Question: Using jquery datatable (<URL> on the html page, Want to send data generated by query from python to javascript, so that it can be printed in the table. If someone can provide a sample implementation for this or a starter link, it would be awesome.
The hierarchical relationship between the models is as follows:
UserReportecCountry (one) to UserReportedCity(many)
UserReportedCity(one) to UserReportedStatus(many)
'''
class UserReportedCountry(db.Model):
country_name = db.StringProperty( required=True,
choices=['Afghanistan','Aring land Islands']
)
class UserReportedCity(db.Model):
country = db.ReferenceProperty(UserReportedCountry, collection_name='cities')
city_name = db.StringProperty(required=True)
class UserReportedStatus(db.Model):
city = db.ReferenceProperty(UserReportedCity, collection_name='statuses')
status = db.BooleanProperty(required=True)
date_time = db.DateTimeProperty(auto_now_add=True)
'''
The HTML code includes jquery , datatable javascript libraries. The datatable javascript library is configured to allow multicolumn sorting.
'''
<!--importing javascript and css files -->
<style type="text/css">@import "/media/css/demo_table.css";</style>
<script type="text/javascript" language="javascript" src="/media/js/jquery.js"></script>
<script type="text/javascript" src="/media/js/jquery.dataTables.js"></script>
<!-- Configuring the datatable javascript library to allow multicolumn sorting -->
<script type="text/javascript">
/* Define two custom functions (asc and desc) for string sorting */
jQuery.fn.dataTableExt.oSort['string-case-asc'] = function(x,y) {
return ((x < y) ? -1 : ((x > y) ? 1 : 0));
};
jQuery.fn.dataTableExt.oSort['string-case-desc'] = function(x,y) {
return ((x < y) ? 1 : ((x > y) ? -1 : 0));
};
$(document).ready(function() {
/* Build the DataTable with third column using our custom sort functions */
// #user_reported_data_table is the name of the table which is used to display the data reported by the users
$('#user_reported_data_table').dataTable( {
"aaSorting": [ [0,'asc'], [1,'asc'] ],
"aoColumns": [
null,
null,
{ "sType": 'string-case' },
null
]
} );
} );
</script>
<!-- Table containing the data to be printed-->
<div id="userReportedData">
<table cellpadding="0" cellspacing="0" border="0" class="display" id="user_reported_data_table">
<thead>
<tr>
<th>Country</th>
<th>City</th>
<th>Status</th>
<th>Reported at</th>
</tr>
</thead>
<tbody>
<tr class="gradeA">
<td>United Status</td>
<td>Boston</td>
<td>Up</td>
<td>5 minutes back</td>
</tr>
</tbody>
</table>
'''
The code excerpt does the query of the data, puts the data in a "template" and send it to the HTML page ( this is off-course not working right now :( )
'''
__TEMPLATE_ALL_DATA_FROM_DATABASE = 'all_data_from_database'
def get(self):
template_values = {
self.__TEMPLATE_ALL_DATA_FROM_DATABASE: self.get_data_reported_by_users()
}
self.response.out.write(template.render(self.__MAIN_HTML_PAGE, template_values))
def get_data_reported_by_users(self):
return db.GqlQuery("SELECT * FROM UserReportedCountry ORDER BY country_name ASC")
'''
1] Jquery
2] Jquery datatable
3] Google app engine
4] Python
5] Django.
thank you for reading.
[EDIT#1]
Code based on the response given by @Mark
Tried the following
'''
<!-- script snippet to setup the properties of the datatable(table which will contain site status reported by the users) -->
<script type="text/javascript">
/* Define two custom functions (asc and desc) for string sorting */
jQuery.fn.dataTableExt.oSort['string-case-asc'] = function(x,y) {
return ((x < y) ? -1 : ((x > y) ? 1 : 0));
};
jQuery.fn.dataTableExt.oSort['string-case-desc'] = function(x,y) {
return ((x < y) ? 1 : ((x > y) ? -1 : 0));
};
$(document).ready(function() {
/* Build the DataTable with third column using our custom sort functions */
// #user_reported_data_table is the name of the table which is used to display the data reported by the users
$('#user_reported_data_table').dataTable( {
"aaSorting": [ [0,'asc'], [1,'asc'] ],
"aoColumns": [
null,
null,
{ "sType": 'string-case' },
null
],
/* enabling serverside processing, specifying that the datasource for this will come from
file ajaxsource , function populate_world_wide_data
*/
"bProcessing": true,
"bServerSide": true,
"sAjaxSource": "/ajaxsource/populate_world_wide_data"
} );
} );
</script>
<div id="userReportedData">
<table cellpadding="0" cellspacing="0" border="0" class="display" id="user_reported_data_table">
<thead>
<tr>
<th>Country</th>
<th>City</th>
<th>Status</th>
<th>Reported at</th>
</tr>
</thead>
<tbody>
</tbody>
</table>
'''
Python code, name of the file is ajaxsource.py
from django.utils import simplejson
from google.appengine.ext import db
'''
def populate_world_wide_data(self,request):
my_data_object = db.GqlQuery("SELECT * FROM UserReportedCountry ORDER BY country_name ASC")
json_object = simplejson.dumps(my_data_object)
self.response.out.write( json_object, mimetype='application/javascript')
'''
This however only showed "processing" on the table.
Couple of queries, How would the datatable know where to print the country, where to print the city and status?
[EDIT#2] Code based on the response given by @Abdul Kader
'''
<script type="text/javascript" src="/media/js/jquery.dataTables.js"></script>
<!-- script snippet to setup the properties of the datatable(table which will contain site status reported by the users) -->
<script type="text/javascript">
/* Define two custom functions (asc and desc) for string sorting */
jQuery.fn.dataTableExt.oSort['string-case-asc'] = function(x,y) {
return ((x < y) ? -1 : ((x > y) ? 1 : 0));
};
jQuery.fn.dataTableExt.oSort['string-case-desc'] = function(x,y) {
return ((x < y) ? 1 : ((x > y) ? -1 : 0));
};
$(document).ready(function() {
/* Build the DataTable with third column using our custom sort functions */
// #user_reported_data_table is the name of the table which is used to display the data reported by the users
$('#user_reported_data_table').dataTable( {
"aaSorting": [ [0,'asc'], [1,'asc'] ],
"aoColumns": [
null,
null,
{ "sType": 'string-case' },
null
]
} );
} );
</script>
<!-- Table containing the data to be printed-->
<div id="userReportedData">
<table cellpadding="0" cellspacing="0" border="0" class="display" id="user_reported_data_table">
<thead>
<tr>
<th>Country</th>
<th>City</th>
<th>Status</th>
<th>Reported at</th>
</tr>
</thead>
<tbody>
<tr class="gradeA">
{% for country in all_data_from_database %}
<td>{{country}}</td>
{%endfor%}
</tr>
</tbody>
</table>
'''
Python code --
'''
__TEMPLATE_ALL_DATA_FROM_DATABASE = 'all_data_from_database'
def get(self):
template_values = {
self.__TEMPLATE_ALL_DATA_FROM_DATABASE: self.get_data_reported_by_users()
}
#rendering the html page and passing the template_values
self.response.out.write(template.render(self.__MAIN_HTML_PAGE, template_values))
def get_data_reported_by_users(self):
return db.GqlQuery("SELECT * FROM UserReportedCountry ORDER BY country_name ASC")
'''
Item printed in the html page:

[EDIT#3]
I modified the solution given by @Abdul Kader a bit and the following has worked
HTML code:
'''
<!-- Table containing the data to be printed-->
<div id="userReportedData">
<table cellpadding="0" cellspacing="0" border="0" class="display" id="user_reported_data_table">
<thead>
<tr>
<th>Country</th>
<th>City</th>
<th>Status</th>
<th>Reported at</th>
</tr>
</thead>
<tbody>
{% for country in countries %}
{%for city in country.cities %}
{%for status in city.statuses %}
<tr class="gradeA">
<td>{{country.country_name}}</td>
<td>{{city.city_name}}</td>
<td>{{status.status}}</td>
<td>{{status.date_time }}</td>
</tr>
{%endfor%}
{%endfor%}
{%endfor%}
</tbody>
</table>
'''
Python code:
def get(self):
'''
__TEMPLATE_ALL_DATA_FROM_DATABASE = 'countries'
country_query = UserReportedCountry.all().order('country_name')
country = country_query.fetch(10)
template_values = {
self.__TEMPLATE_ALL_DATA_FROM_DATABASE: country
}
self.response.out.write(template.render(self.__MAIN_HTML_PAGE, template_values))
'''
Enhancement Request: I believe this is a very basic way to do this and there might be a solution that can involve a bit of ajax or more elegance. If someone has a example or a open source project that is using datatables based on python, please let me know.
Code review request: Can someone please review the code that i have done and let me know if i am doing a mistake or something that can be done better or in a more efficient manner.
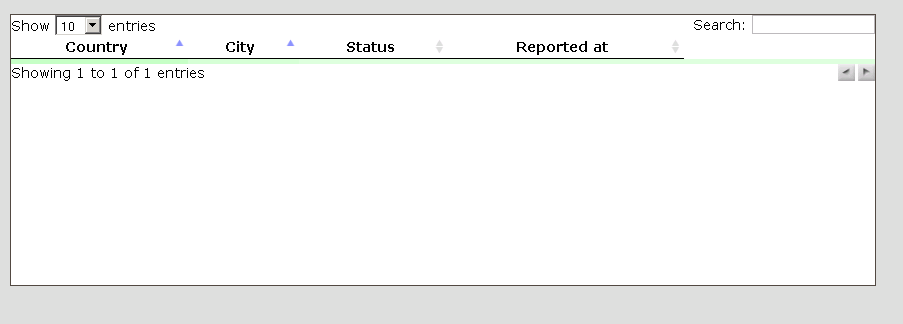
Answer: You have to simply create the table from the datastore as you usually do. Plugin will take care of the rest.
'''
class UserReportedCountry(db.Model):
country_name = db.StringProperty( required=True,
choices=['Afghanistan','Aring land Islands']
)
class UserReportedCity(db.Model):
country = db.ReferenceProperty(UserReportedCountry, collection_name='cities')
city_name = db.StringProperty(required=True)
class UserReportedStatus(db.Model):
city = db.ReferenceProperty(UserReportedCity, collection_name='statuses')
status = db.BooleanProperty(required=True)
date_time = db.DateTimeProperty(auto_now_add=True)
'''
'''
class MainPage(webapp.RequestHandler):
def get(self):
User_country=UserReportedCountry.all().fetch(1000)
return self.response.out.write(template.render('#pathtohtml','{'user_c':User_country}))
'''
'''
<!--importing javascript and css files -->
<style type="text/css">@import "/media/css/demo_table.css";</style>
<script type="text/javascript" language="javascript" src="/media/js/jquery.js"></script>
<script type="text/javascript" src="/media/js/jquery.dataTables.js"></script>
<!-- Configuring the datatable javascript library to allow multicolumn sorting -->
<script type="text/javascript">
/* Define two custom functions (asc and desc) for string sorting */
jQuery.fn.dataTableExt.oSort['string-case-asc'] = function(x,y) {
return ((x < y) ? -1 : ((x > y) ? 1 : 0));
};
jQuery.fn.dataTableExt.oSort['string-case-desc'] = function(x,y) {
return ((x < y) ? 1 : ((x > y) ? -1 : 0));
};
$(document).ready(function() {
/* Build the DataTable with third column using our custom sort functions */
// #user_reported_data_table is the name of the table which is used to display the data reported by the users
$('#user_reported_data_table').dataTable( {
"aaSorting": [ [0,'asc'], [1,'asc'] ],
"aoColumns": [
null,
null,
{ "sType": 'string-case' },
null
]
} );
} );
</script>
<!-- Table containing the data to be printed-->
<div id="userReportedData">
<table cellpadding="0" cellspacing="0" border="0" class="display" id="user_reported_data_table">
<thead>
<tr>
<th>Country</th>
<th>City</th>
<th>Status</th>
<th>Reported at</th>
</tr>
</thead>
<tbody>
<tr class="gradeA">
{% for country in user_c %}
<td>{{country}}</td>
{%endfor%}
</tr>
</tbody>
</table>
'''